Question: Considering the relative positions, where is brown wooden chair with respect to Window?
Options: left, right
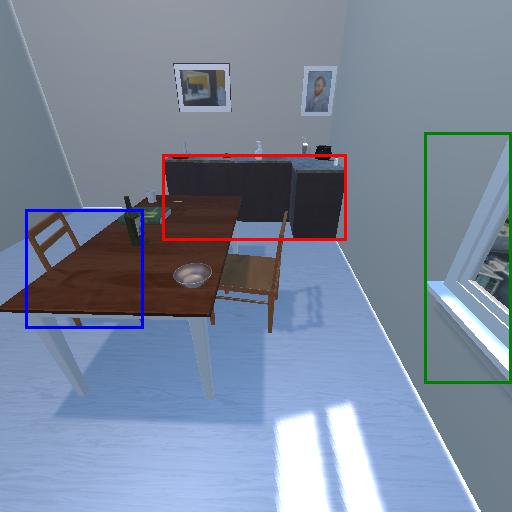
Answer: left